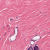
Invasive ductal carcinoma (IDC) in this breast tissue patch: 0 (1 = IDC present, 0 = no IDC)